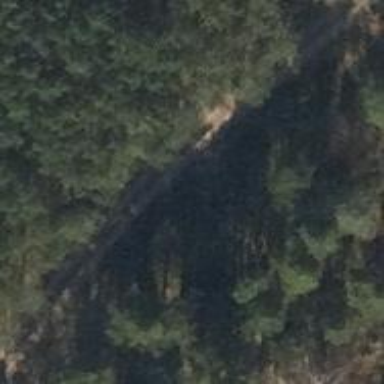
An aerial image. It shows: Track with grade3 tracktype.